Question: In my application i have a access database with a list of customers, this database is imported in my project. A combobox datasource is set to display all the customers.
I also created a form so the user can change some settings and locations of certain files. for this i use the 'this.properties.settings.KlantenDB()' the string is created and will save the path to the customer database.
How can i change the current Access database connection string so it will use the KlantenDB path?

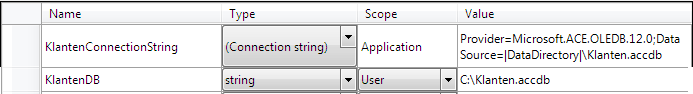
Answer: Call
'''
AppDomain.CurrentDomain.SetData("DataDirectory", path);
'''
and provide the full path to the data files.
The 'KlantenConnectionString' should provide the full connection string. That '|DataDirectory|' part of the connection string will be replaced with the value you set using the above call to 'SetData'.
In your case, the following call should work
'''
AppDomain.CurrentDomain.SetData("DataDirectory", "C:");
'''